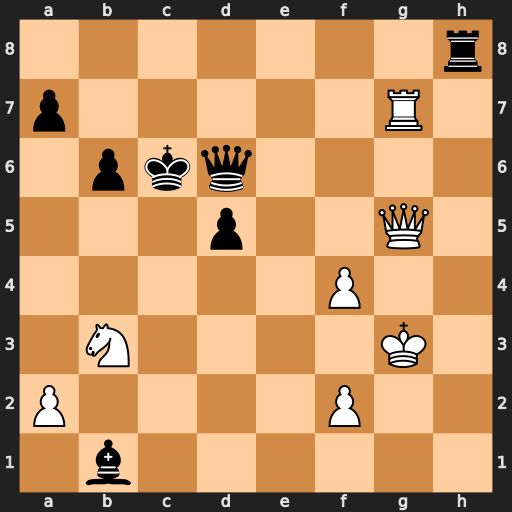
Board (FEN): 7r/p5R1/1pkq4/3p2Q1/5P2/1N4K1/P4P2/1b6
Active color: w
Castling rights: -
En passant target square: -
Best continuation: Nd4+ Kc5 Rc7+ Qxc7 Ne6+ Kc6 Nxc7